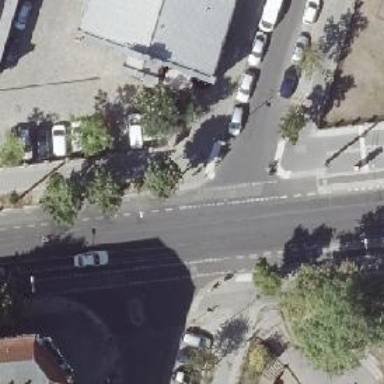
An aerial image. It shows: Tertiary road with asphalt surface and sidewalks on both sides. There are separate lanes for bicycles on both sides of the road and separate parking areas as well.